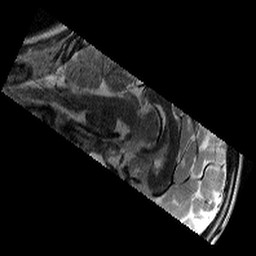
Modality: T2w
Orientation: sagittal
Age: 11
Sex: male
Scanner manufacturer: siemens
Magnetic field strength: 3 T
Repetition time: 9.23 s
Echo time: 0.067 s